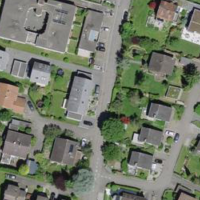
EUNIS habitat code: 55
Species observed at this site:
Vicia sepium